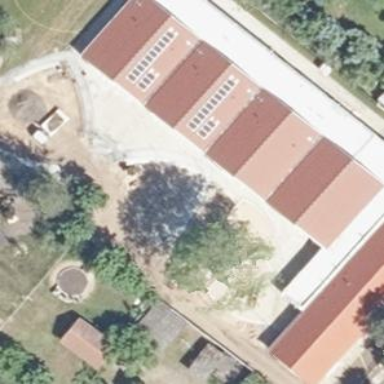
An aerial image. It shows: Kindergarten.